Question: I want to set a shortcut key to open the "Commit Solution Window", I just need to find out the command for it.
I am using AnkhSVN with Visual Studio 2010.

Any help will be appreciated. Thanks
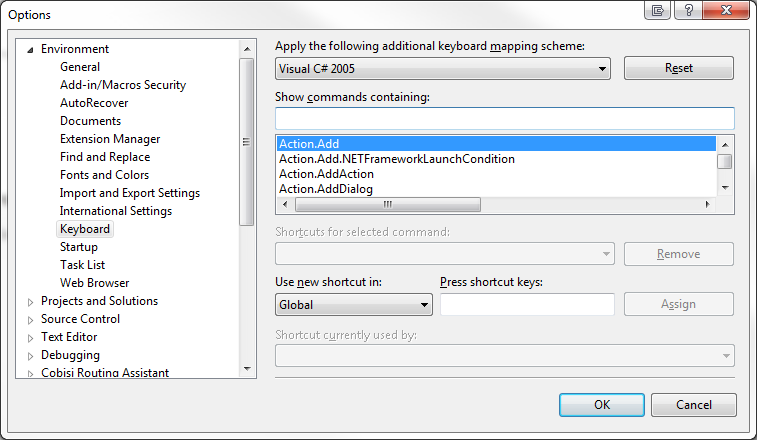
Answer: - Use 'CommitPendingChanges' to do immediate commit.- Use 'File.CommitItem' to show "Commit to Subversion" dialog (the one where you can select items to commit and enter the log message).
For example, you can assign any of these commands to - + - and run commit using this keyboard shortcut.